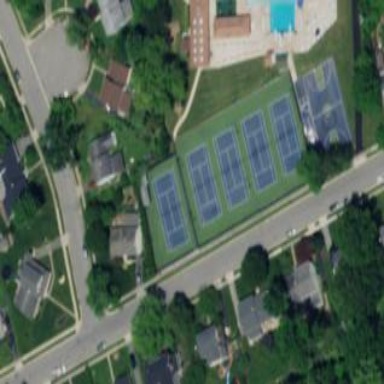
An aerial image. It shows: Chain link fence surrounds tennis court next to fitness center.